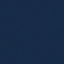
Land use / land cover: SeaLake